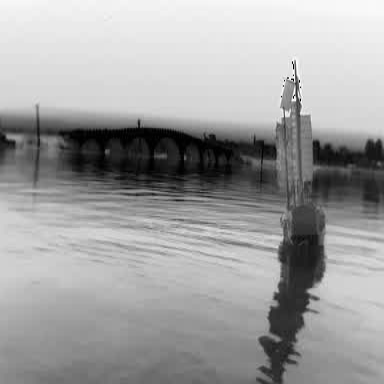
There is a sailboat in the infrared image.